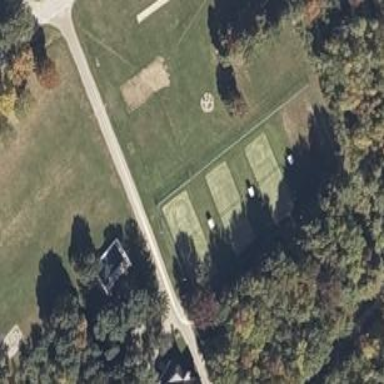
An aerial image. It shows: Grass tennis pitch for leisure and sport activities.